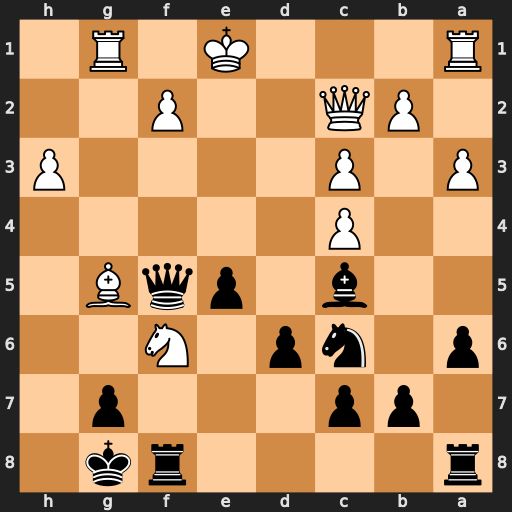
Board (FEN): r4rk1/1pp3p1/p1np1N2/2b1pqB1/2P5/P1P4P/1PQ2P2/R3K1R1
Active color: b
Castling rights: Q
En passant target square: -
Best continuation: Rxf6 Qxf5 Rxf5